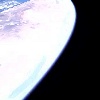
Label: sunburn